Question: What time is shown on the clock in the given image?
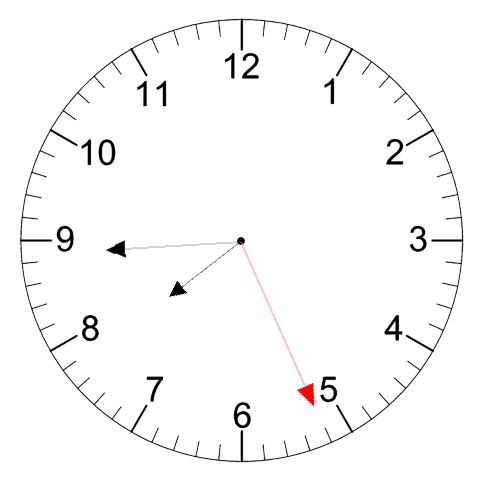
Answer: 07:44:26